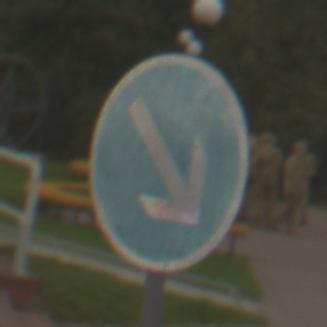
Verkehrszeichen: VorgeschriebeneVorbeifahrtRechts
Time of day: MorningAfternoon
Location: Outdoor (Suburban)
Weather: Overcast
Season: NotSpecified
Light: Natural